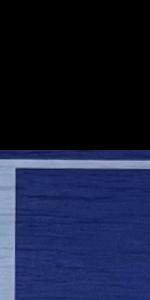
Label: Empty